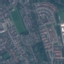
Land use / land cover class: Residential